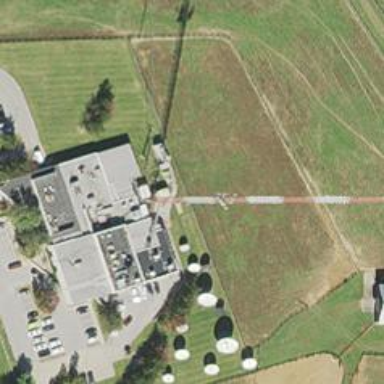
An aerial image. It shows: Mast tower used for communication.